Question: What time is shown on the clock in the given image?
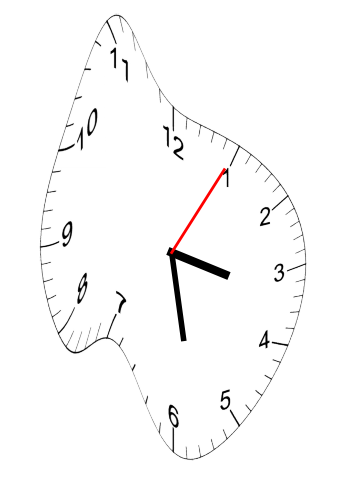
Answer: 03:28:05